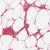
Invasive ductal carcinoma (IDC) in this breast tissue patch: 0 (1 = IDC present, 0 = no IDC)